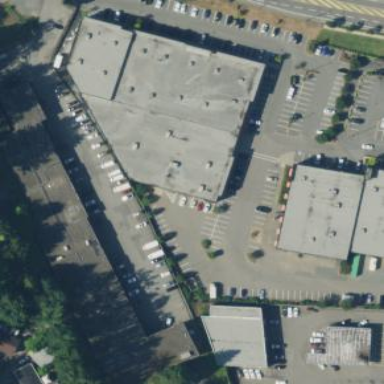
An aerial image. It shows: Retail area with mall.